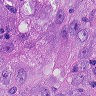
Metastatic tissue present: yes